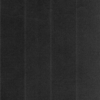
Label: dusty